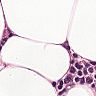
Metastatic tissue present: no